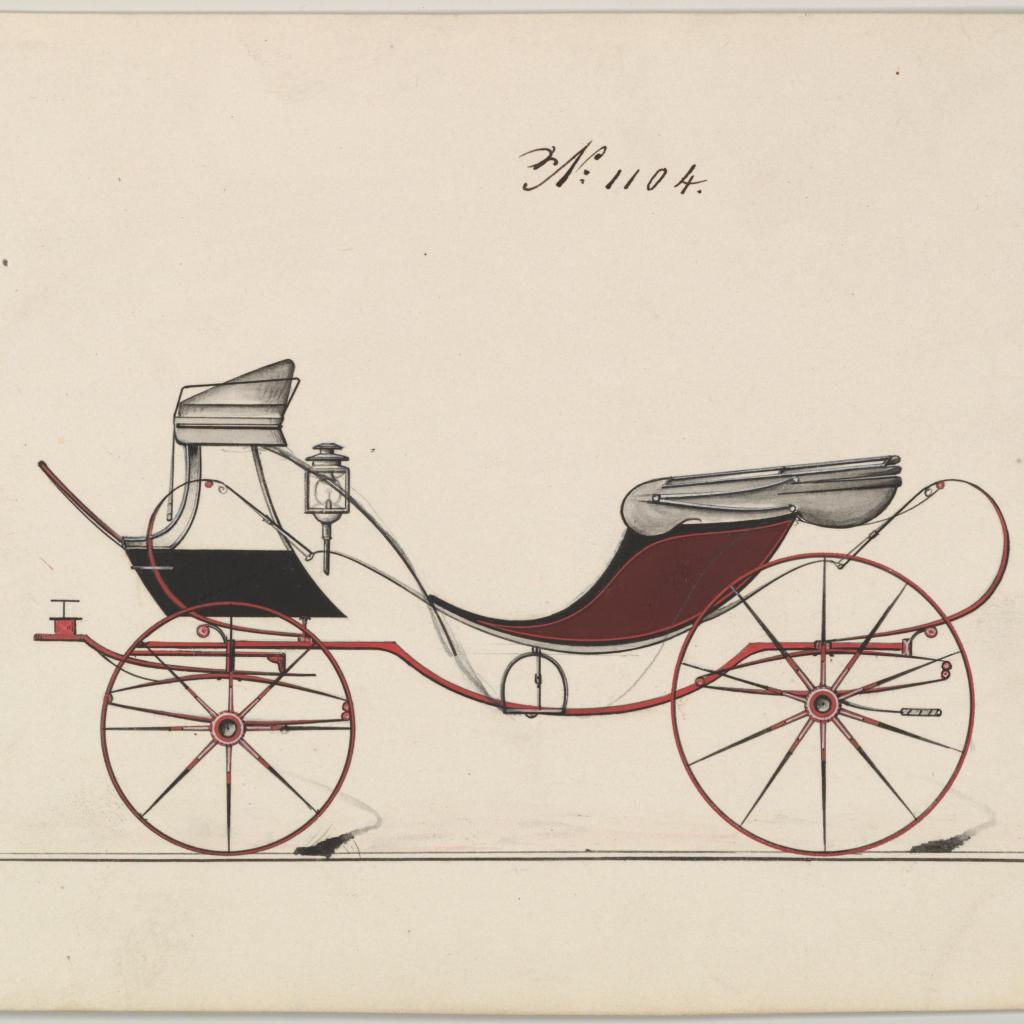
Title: Design for Eight Spring Victoria, no. 1104
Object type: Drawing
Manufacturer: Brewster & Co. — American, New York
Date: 1850–74
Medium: Pen and black ink, watercolor and gouache
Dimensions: sheet: 6 1/16 x 9 in. (15.4 x 22.9 cm)
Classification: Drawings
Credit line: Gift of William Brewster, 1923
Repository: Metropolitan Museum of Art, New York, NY